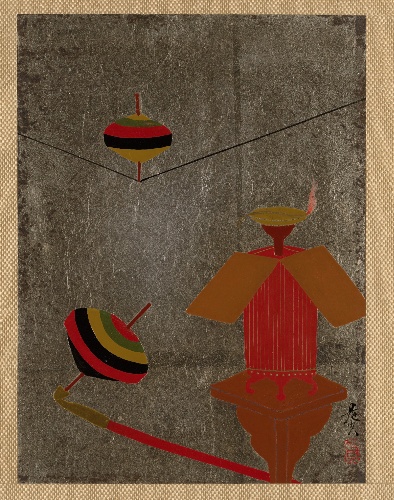
Artist: Shibata Zeshin
Artist bio: Japanese, 1807–1891
Object type: Album leaf
Classification: Paintings
Medium: Album leaf; lacquer on silver paper
Culture: Japan
Period: Edo period (1615–1868)
Dimensions: 4 3/4 x 3 1/2 in. (12.1 x 8.9 cm)
Department: Asian Art
Credit line: The Howard Mansfield Collection, Purchase, Rogers Fund, 1936
Accession year: 1936
Repository: Metropolitan Museum of Art, New York, NY
Tags: Toys